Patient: sex F, age 56
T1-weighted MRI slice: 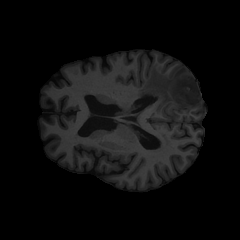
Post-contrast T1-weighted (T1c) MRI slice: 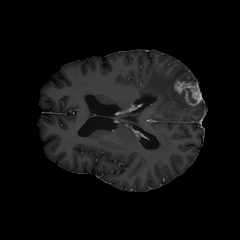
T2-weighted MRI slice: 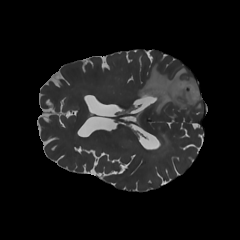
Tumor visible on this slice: yes
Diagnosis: Glioblastoma, IDH-wildtype
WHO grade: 4